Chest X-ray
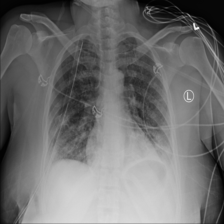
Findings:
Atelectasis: positive
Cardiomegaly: negative
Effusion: negative
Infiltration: negative
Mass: negative
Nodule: negative
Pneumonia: negative
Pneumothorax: negative
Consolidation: negative
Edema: negative
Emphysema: negative
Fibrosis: negative
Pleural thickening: negative
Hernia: negative